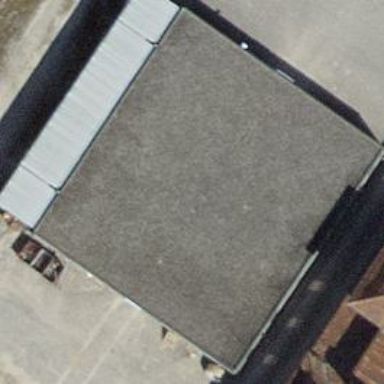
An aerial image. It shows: Warehouse.